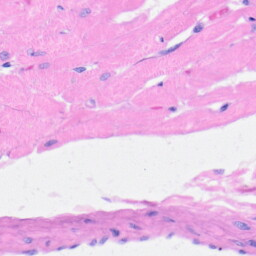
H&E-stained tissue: Heart